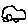
Label: car